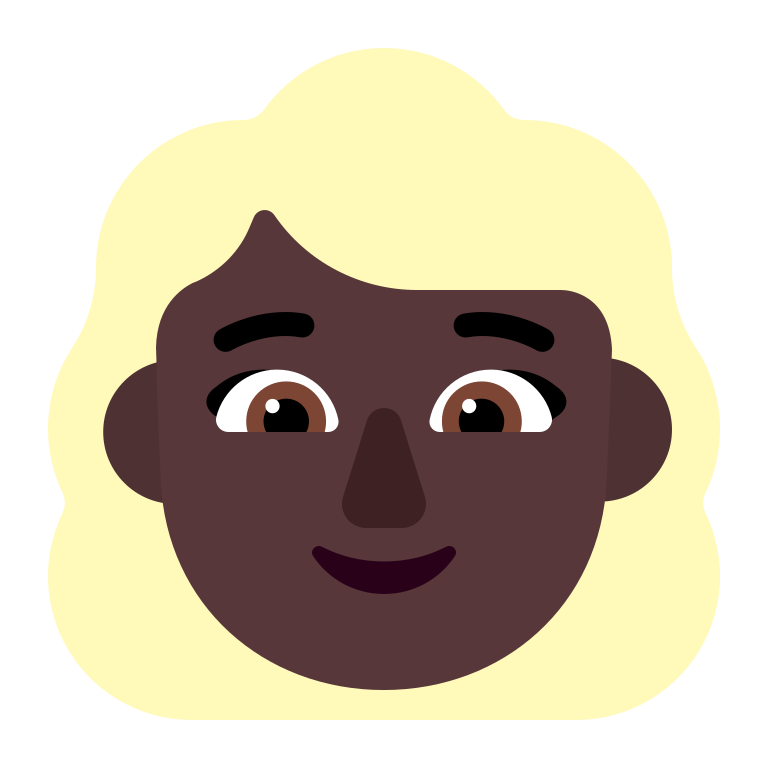
woman blonde hair flat dark